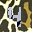
Label: 4